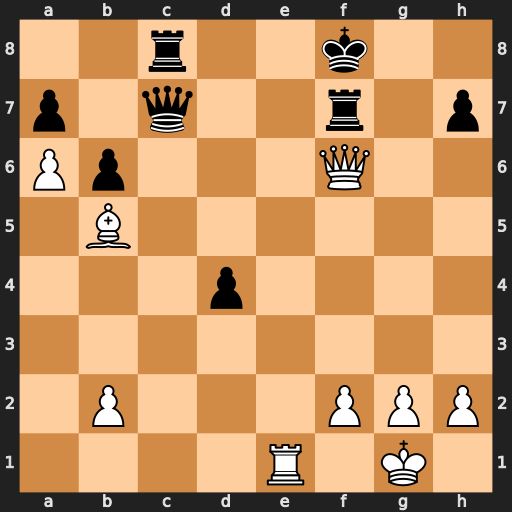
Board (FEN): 2r2k2/p1q2r1p/Pp3Q2/1B6/3p4/8/1P3PPP/4R1K1
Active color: w
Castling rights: -
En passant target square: -
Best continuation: Qh8#